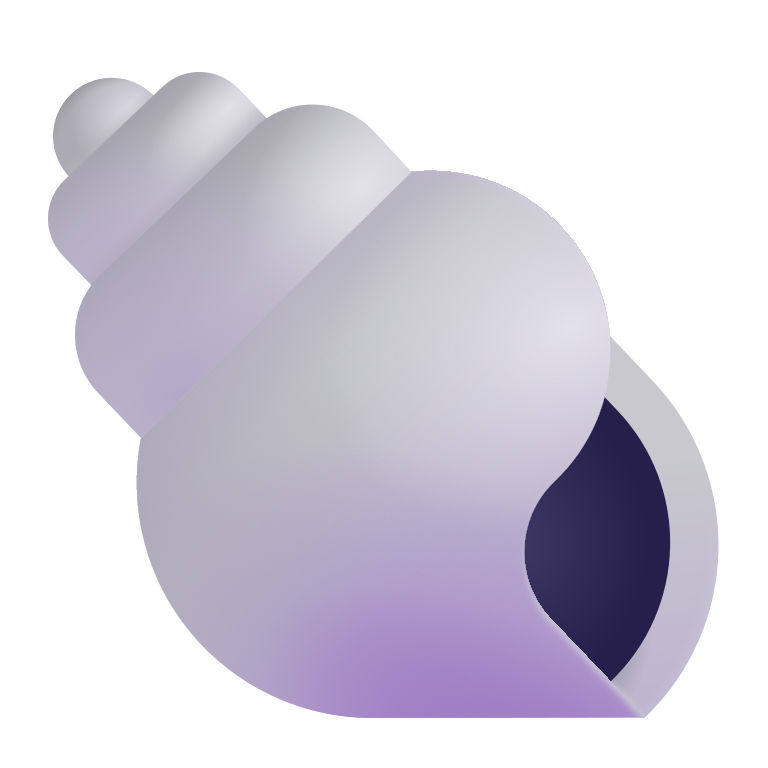
spiral shell color